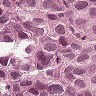
Metastatic tissue present: yes